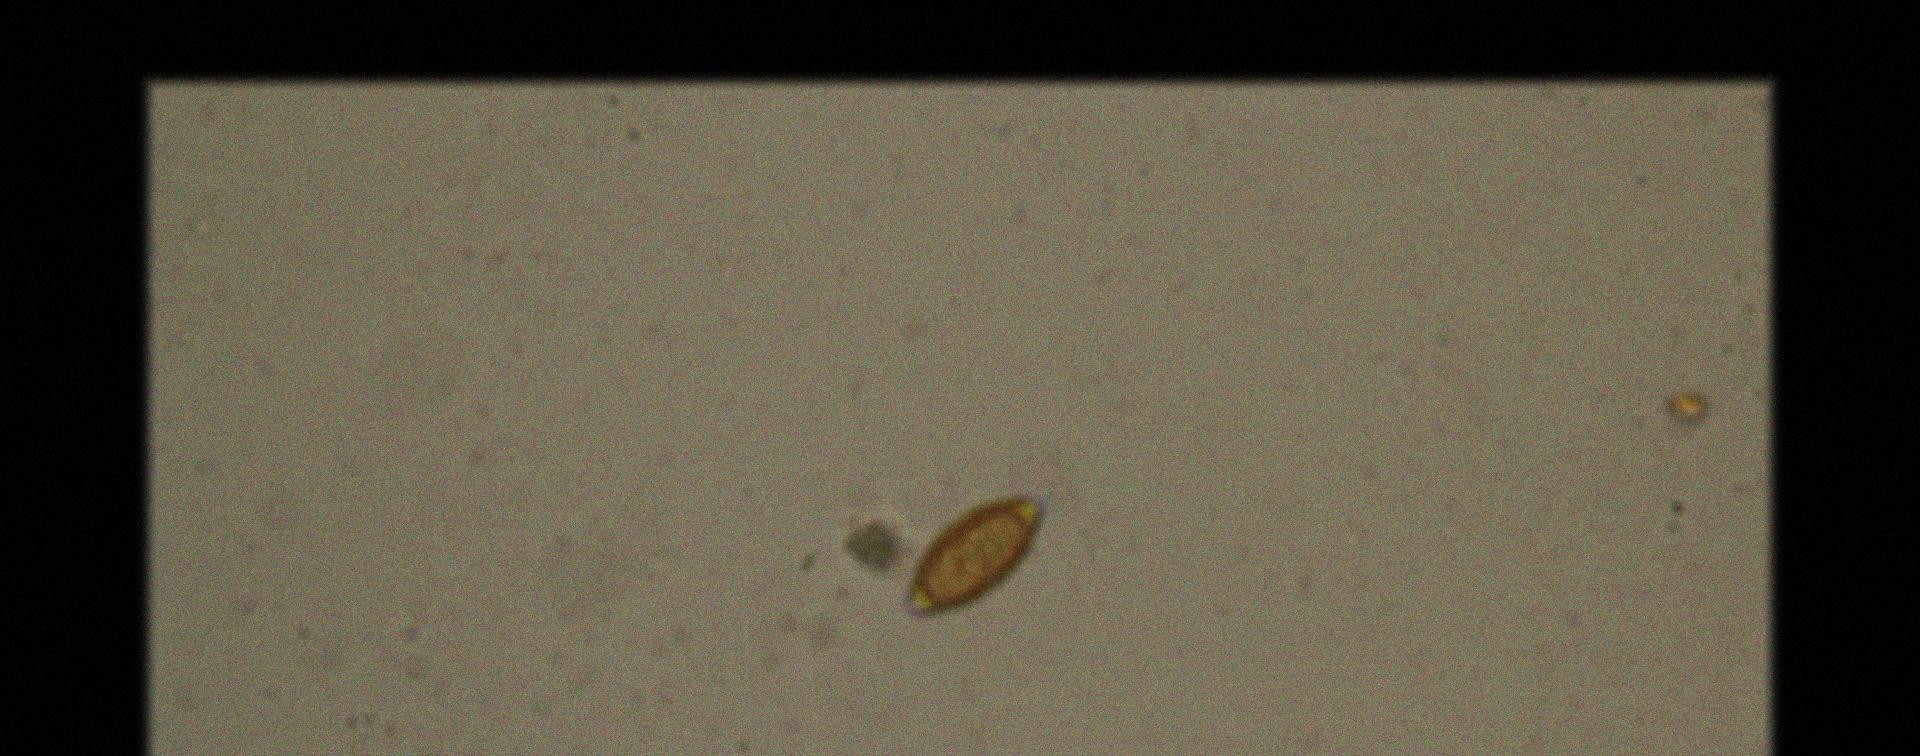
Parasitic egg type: Trichuris trichiura